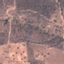
Land use / land cover class: HerbaceousVegetation